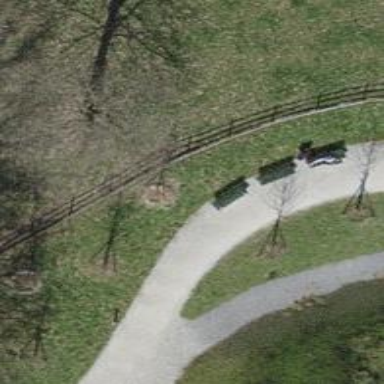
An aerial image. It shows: Bench.